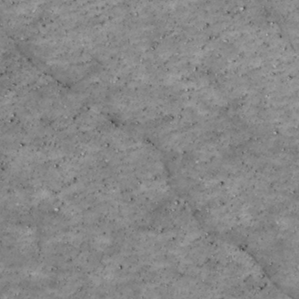
Label: non_frost